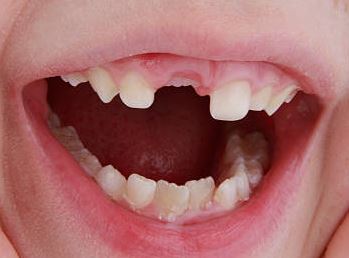
Condition: hypodontia